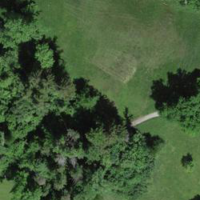
EUNIS habitat code: 24
Species observed at this site:
Tettigonia viridissima
Ruspolia nitidula
Conocephalus fuscus